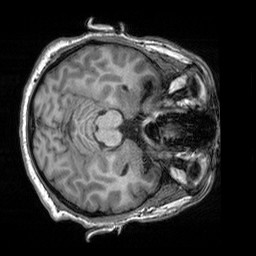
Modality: T1w
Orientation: axial
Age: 35
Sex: male
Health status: healthy
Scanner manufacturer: siemens
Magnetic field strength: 3 T
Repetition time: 2.3 s
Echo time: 0.00303 s